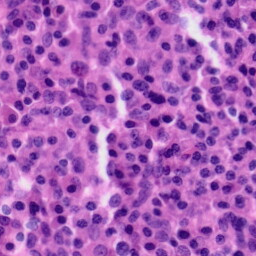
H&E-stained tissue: Tonsil